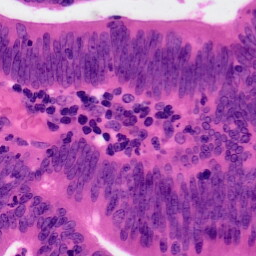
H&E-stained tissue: Colon